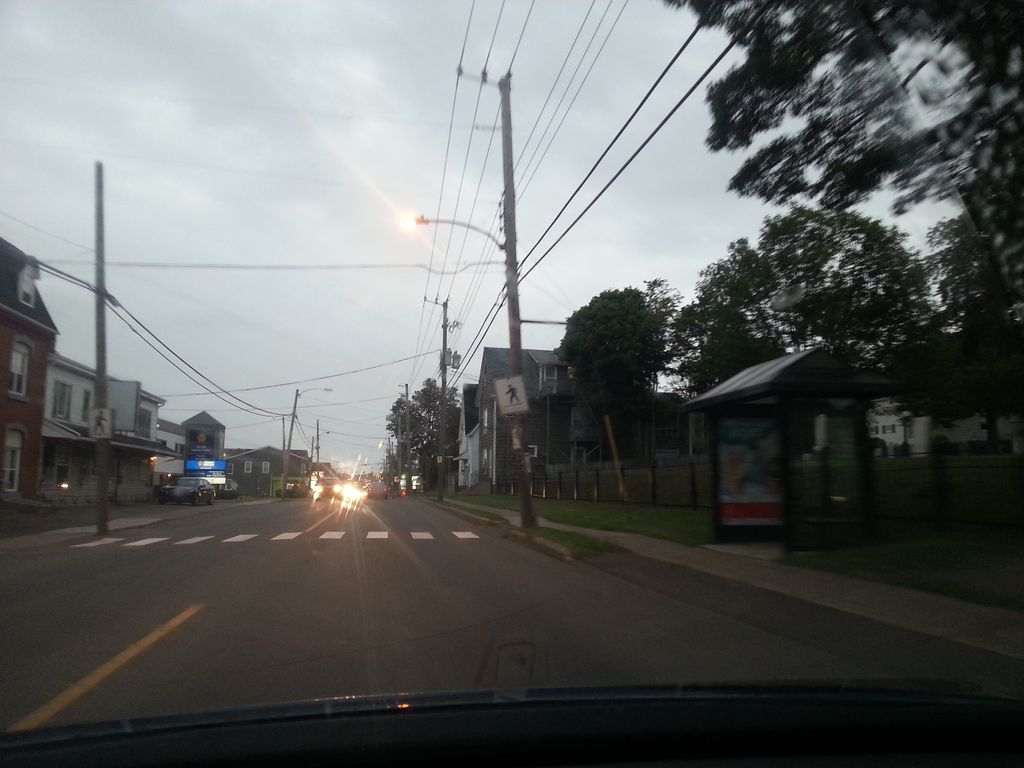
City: charlottetown